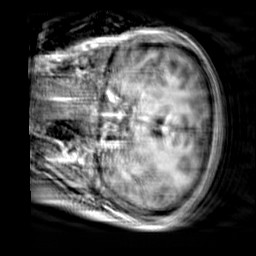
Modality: T1w
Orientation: coronal
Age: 20
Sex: female
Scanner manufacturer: siemens
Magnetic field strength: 3 T
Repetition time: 2.3 s
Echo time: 0.00303 s